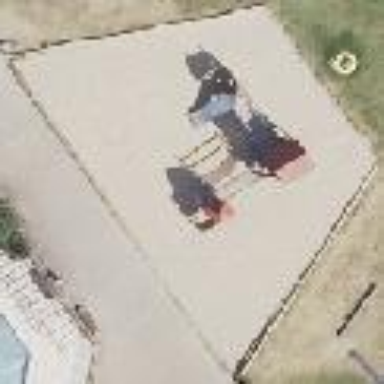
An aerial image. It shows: Playground with sandy surface.